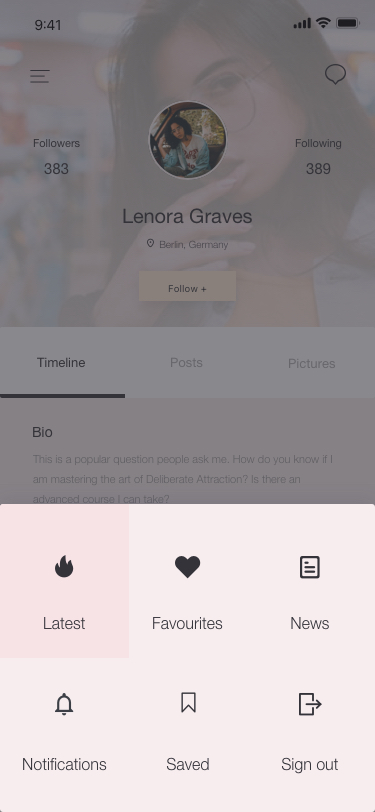
Text in this UI design:
Pictures
Posts
Timeline
Lenora Graves
Following
389
Followers
383
Berlin, Germany
This is a popular question people ask me. How do you know if I am mastering the art of Deliberate Attraction? Is there an advanced course I can take?
Bio
Pictures